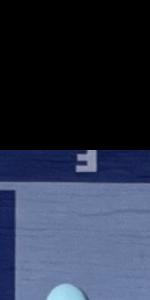
Label: Empty